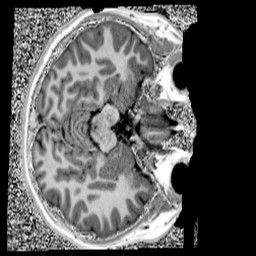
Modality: UNIT1
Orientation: axial
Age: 13
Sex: female
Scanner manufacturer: siemens
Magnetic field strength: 3 T
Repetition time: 4 s
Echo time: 0.00303 s